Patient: sex F, age 48
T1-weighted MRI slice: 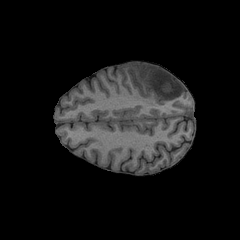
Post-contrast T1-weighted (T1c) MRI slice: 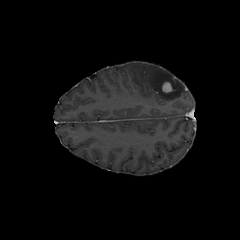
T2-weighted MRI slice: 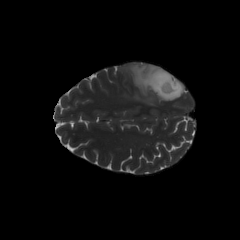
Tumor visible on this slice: yes
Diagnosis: Astrocytoma, IDH-mutant
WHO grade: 3